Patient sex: F
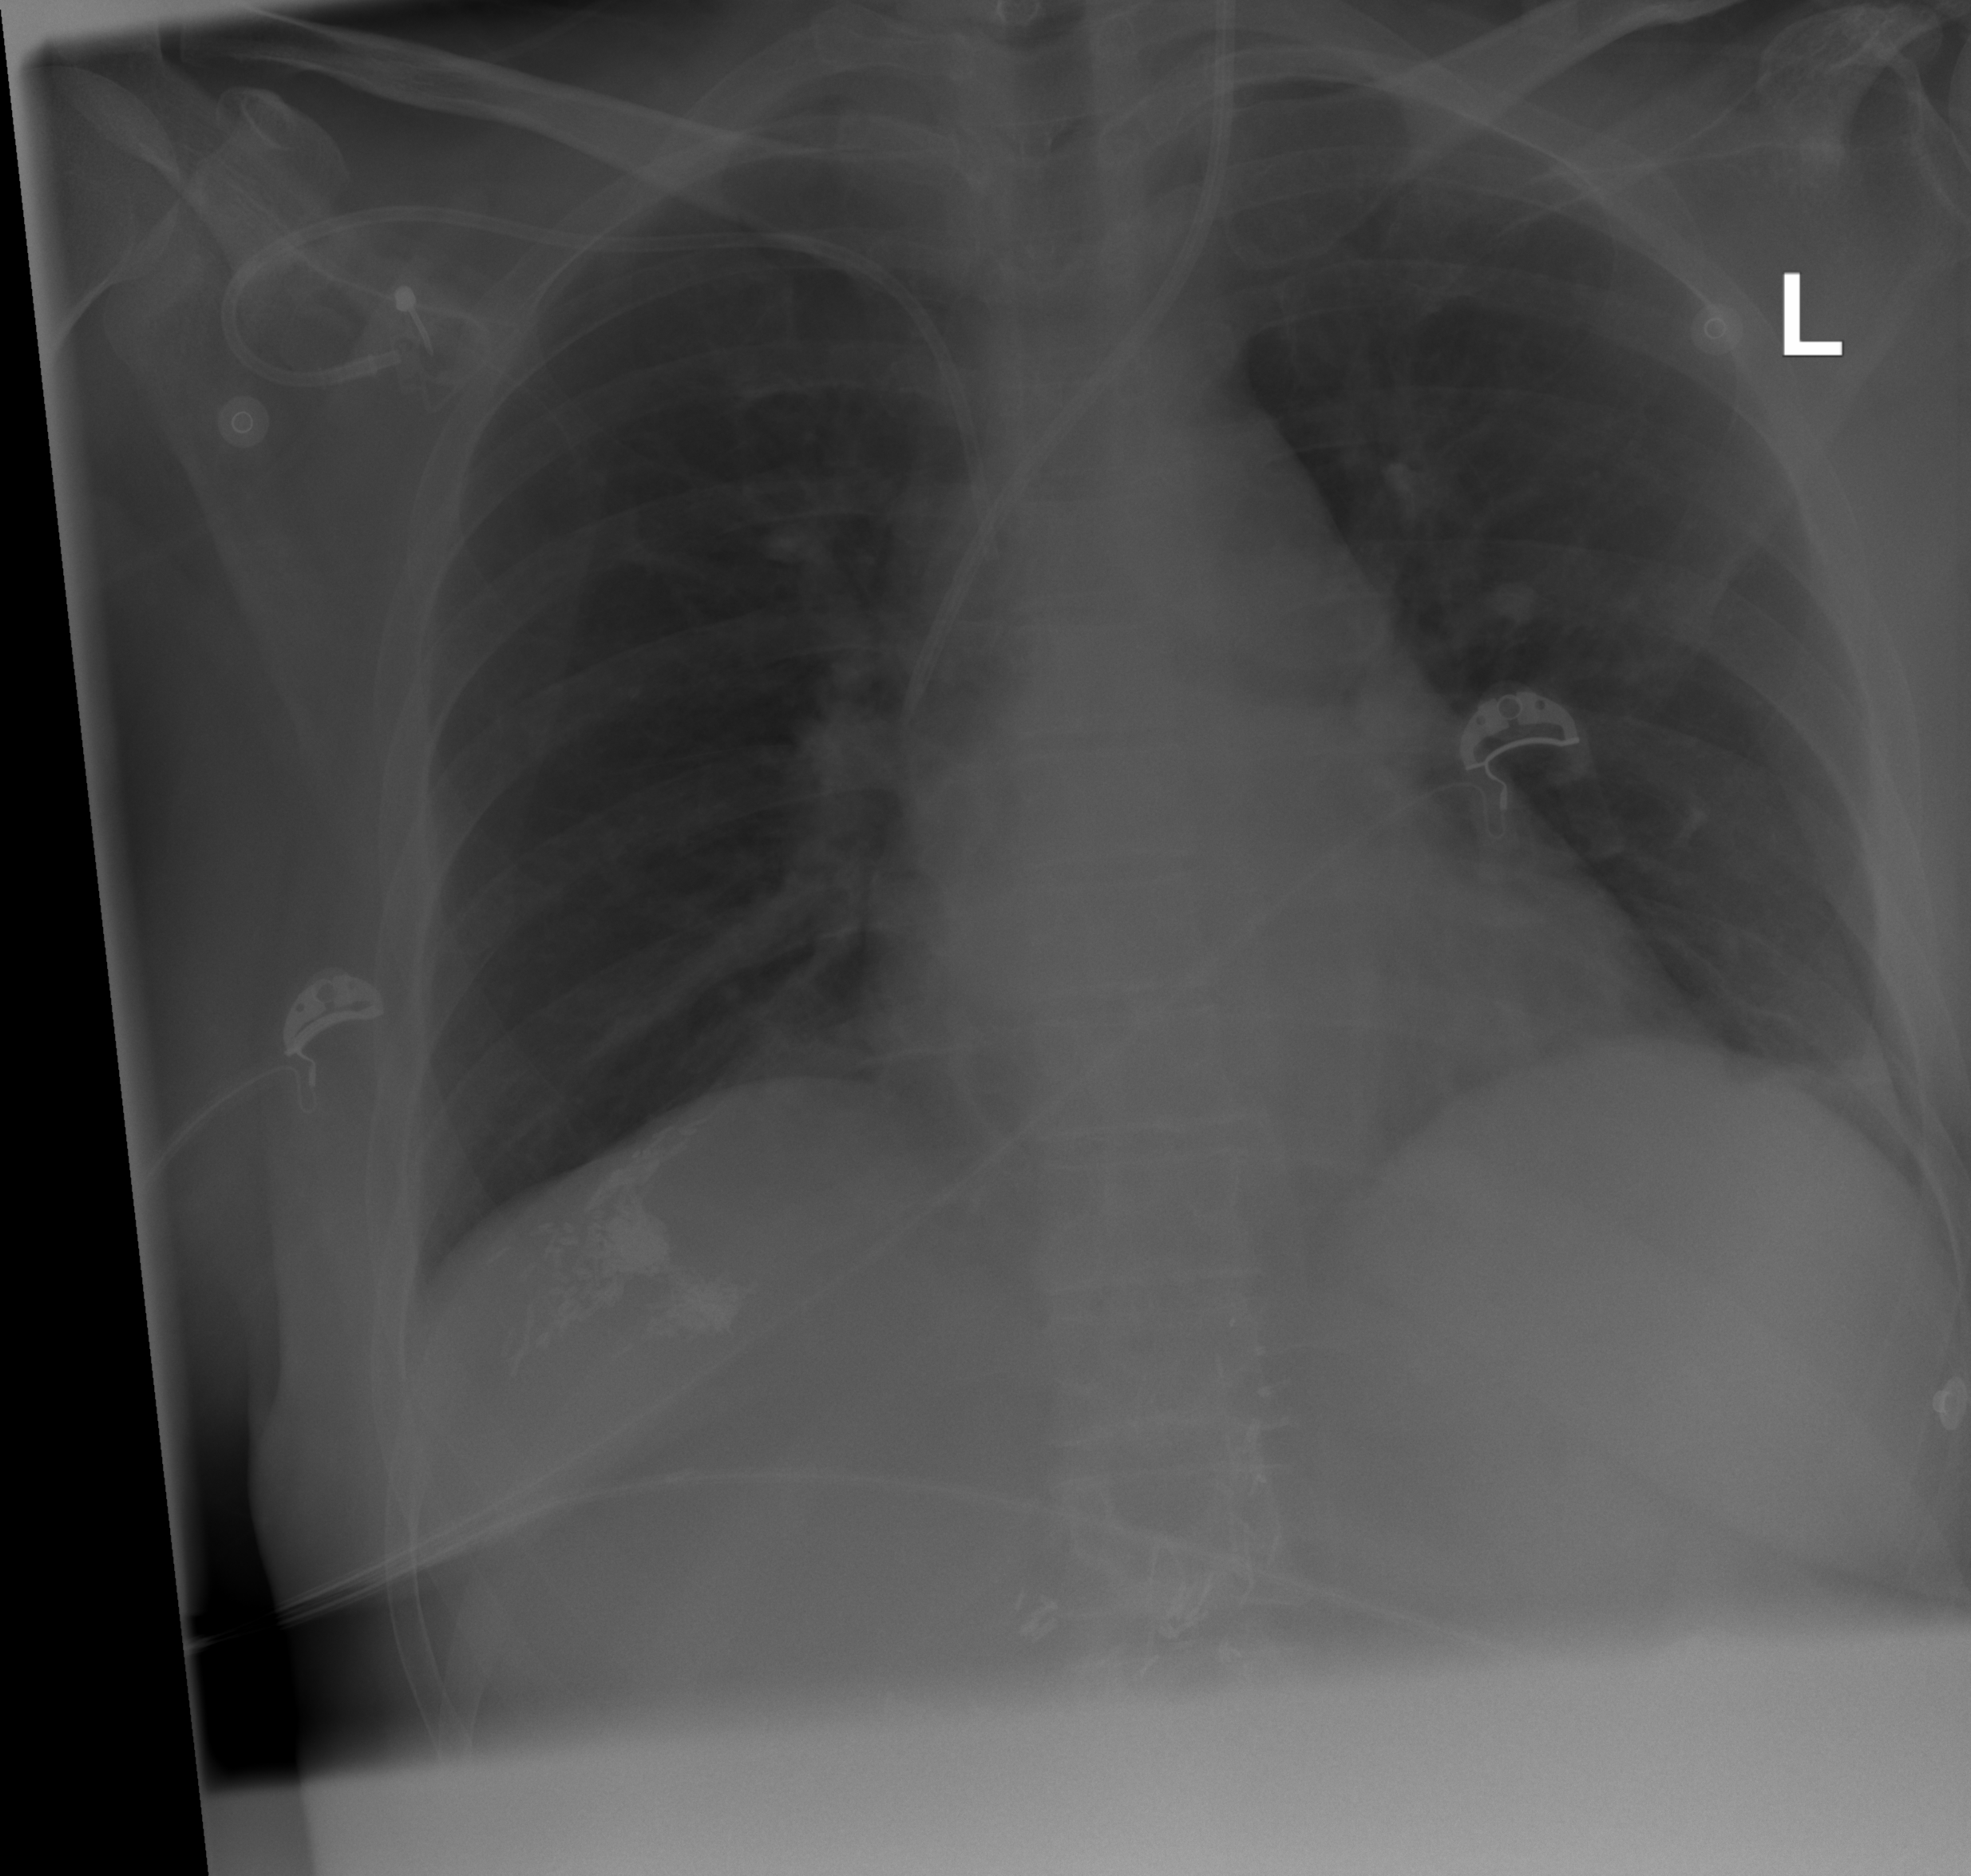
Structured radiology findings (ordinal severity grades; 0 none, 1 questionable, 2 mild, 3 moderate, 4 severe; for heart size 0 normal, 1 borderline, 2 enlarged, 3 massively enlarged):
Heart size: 0
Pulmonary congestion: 0
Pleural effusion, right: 0
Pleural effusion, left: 0
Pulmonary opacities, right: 0
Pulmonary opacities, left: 0
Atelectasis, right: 0
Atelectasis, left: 2